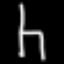
Label: chair